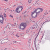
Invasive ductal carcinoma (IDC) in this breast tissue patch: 1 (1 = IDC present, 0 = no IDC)